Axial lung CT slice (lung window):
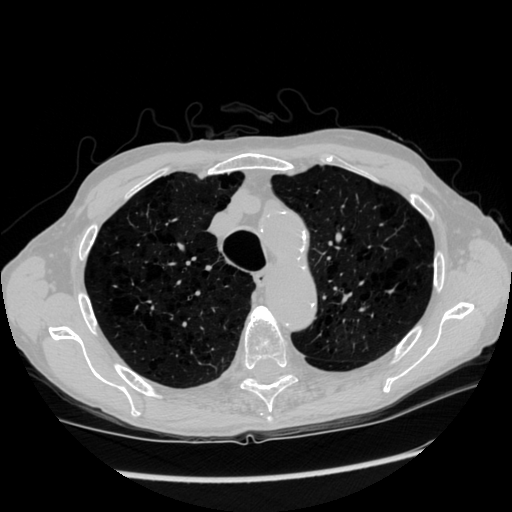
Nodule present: no